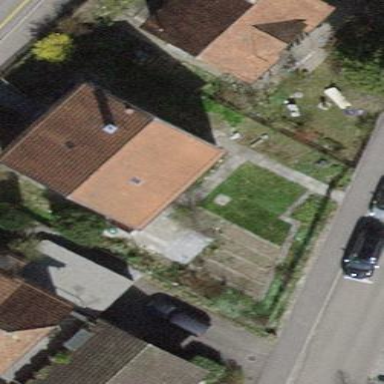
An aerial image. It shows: Detached building with tile roof.